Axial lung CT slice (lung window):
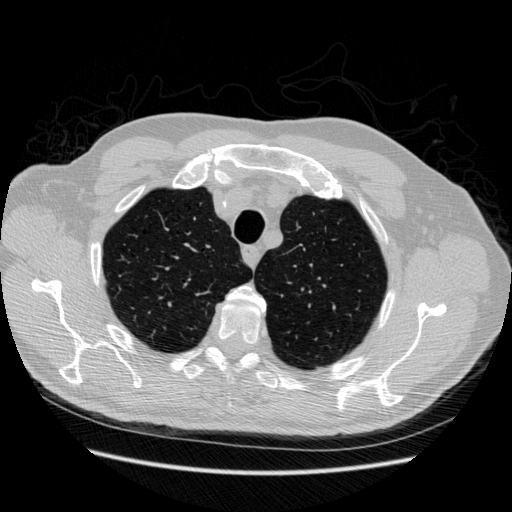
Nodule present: no